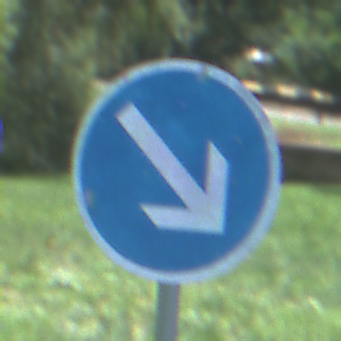
Verkehrszeichen: VorgeschriebeneVorbeifahrtRechts
Umgebung: Outdoor, Nature
Tageszeit: Midday
Wetter: Clear
Licht: Natural
Jahreszeit: Summer
Kontrast: HighContrast